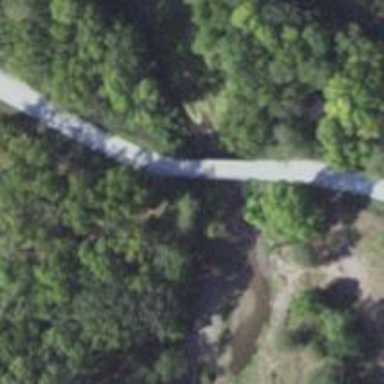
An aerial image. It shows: Tertiary road with bridge.